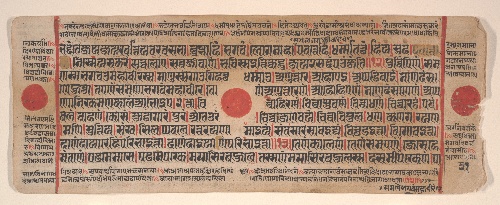
Artist: Bhadrabahu
Artist bio: Indian, died ca. 356 BCE
Date: 15th century
Object type: Folio
Classification: Paintings
Medium: Ink, opaque watercolor, and gold on paper
Culture: India (Gujarat)
Dimensions: (Average size .1–.71): 4 1/2 x 11 3/8 in. (11.4 x 28.9 cm)
Department: Asian Art
Credit line: Bequest of Cora Timken Burnett, 1956
Accession year: 1957
Repository: Metropolitan Museum of Art, New York, NY